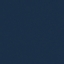
Land use / land cover class: SeaLake